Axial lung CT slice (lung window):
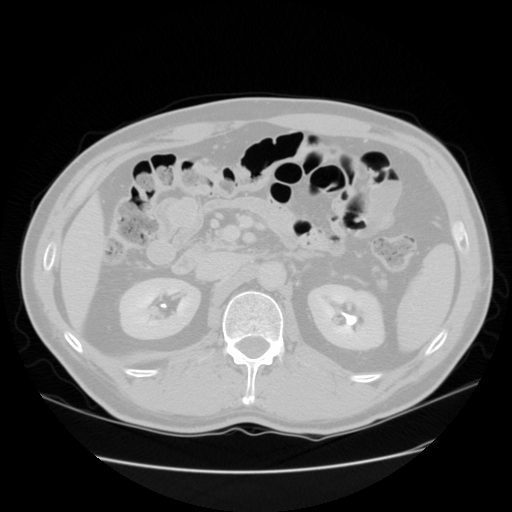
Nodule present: no